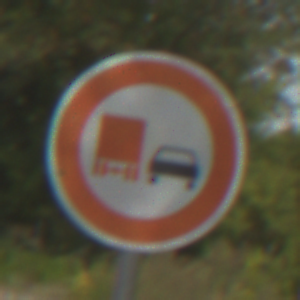
Verkehrszeichen: UeberholverbotKraftfahrzeuge
Umgebung: Outdoor, Suburban
Tageszeit: Midday
Wetter: PartlyCloudy
Licht: Natural
Jahreszeit: Summer
Kontrast: HighContrast